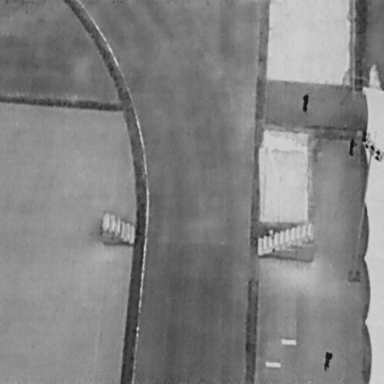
There are three People in the infrared image.